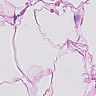
Metastatic tissue present: no